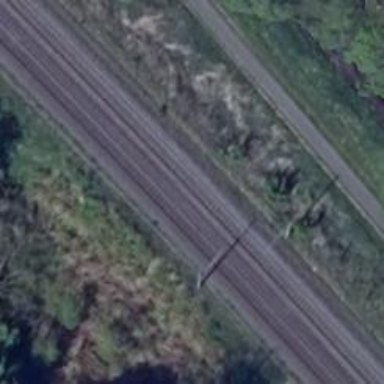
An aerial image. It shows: Railway track with contact line for electrification.